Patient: sex F, age 60
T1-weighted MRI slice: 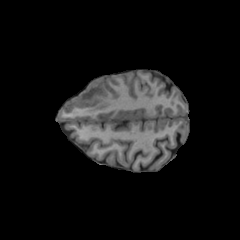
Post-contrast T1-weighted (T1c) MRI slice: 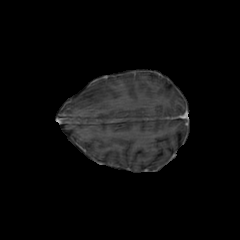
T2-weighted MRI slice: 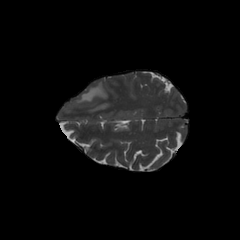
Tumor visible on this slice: yes
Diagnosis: Astrocytoma, IDH-mutant
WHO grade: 3